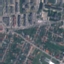
Land use / land cover: Residential